Aerial crown-view tile of a tropical tree (Barro Colorado Island, Panama), acquired 20250616:
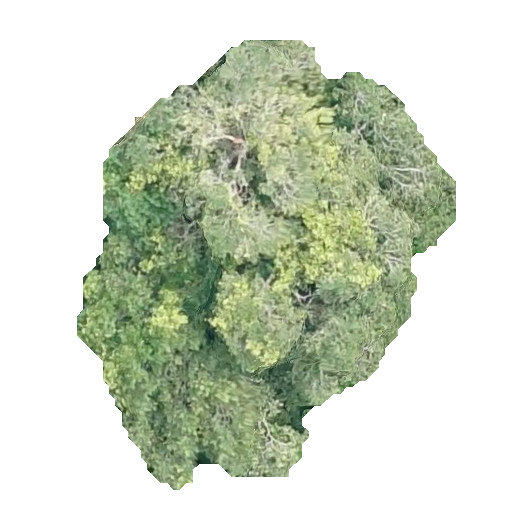
Species: Calophyllum longifolium
GBIF accepted scientific name: Calophyllum longifolium
Crown area: 164.796 m²